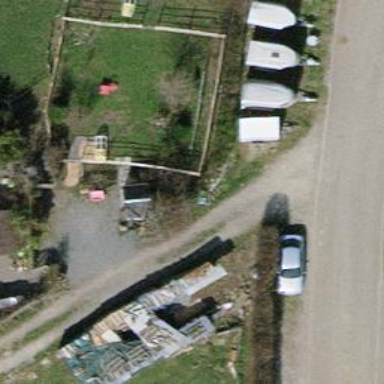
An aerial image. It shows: Farm shop.